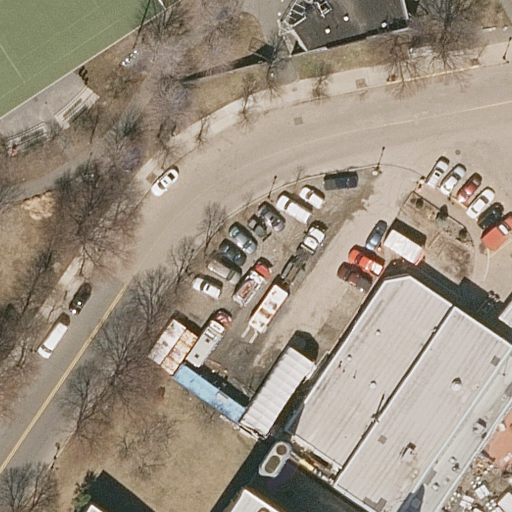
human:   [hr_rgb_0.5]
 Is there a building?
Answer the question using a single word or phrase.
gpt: yes

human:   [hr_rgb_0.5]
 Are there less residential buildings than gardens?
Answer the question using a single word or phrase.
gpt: no

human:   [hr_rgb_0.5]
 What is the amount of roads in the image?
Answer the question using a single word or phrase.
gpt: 1

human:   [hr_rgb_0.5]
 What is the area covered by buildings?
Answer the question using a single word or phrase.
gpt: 209m2

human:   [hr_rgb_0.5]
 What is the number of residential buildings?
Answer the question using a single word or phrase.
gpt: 3

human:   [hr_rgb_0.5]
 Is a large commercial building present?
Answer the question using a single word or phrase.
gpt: no

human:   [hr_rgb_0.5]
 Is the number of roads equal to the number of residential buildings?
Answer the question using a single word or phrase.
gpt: no

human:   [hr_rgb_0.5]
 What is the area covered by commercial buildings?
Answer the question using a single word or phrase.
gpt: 0m2

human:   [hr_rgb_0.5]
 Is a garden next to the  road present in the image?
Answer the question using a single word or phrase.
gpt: yes

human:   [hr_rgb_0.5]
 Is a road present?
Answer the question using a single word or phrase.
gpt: yes

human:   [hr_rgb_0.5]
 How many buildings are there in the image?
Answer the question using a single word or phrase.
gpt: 3

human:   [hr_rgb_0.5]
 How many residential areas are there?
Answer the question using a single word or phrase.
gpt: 1

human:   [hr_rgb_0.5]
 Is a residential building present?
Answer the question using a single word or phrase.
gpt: yes

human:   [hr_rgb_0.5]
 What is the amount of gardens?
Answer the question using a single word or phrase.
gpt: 1

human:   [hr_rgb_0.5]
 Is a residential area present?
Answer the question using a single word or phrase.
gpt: yes

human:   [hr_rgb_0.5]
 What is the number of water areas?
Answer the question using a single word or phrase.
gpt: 0

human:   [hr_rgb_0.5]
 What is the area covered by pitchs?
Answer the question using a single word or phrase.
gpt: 232m2

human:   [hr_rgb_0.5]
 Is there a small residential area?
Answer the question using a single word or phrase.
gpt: no

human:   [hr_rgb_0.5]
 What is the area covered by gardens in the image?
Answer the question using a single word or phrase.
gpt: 95m2

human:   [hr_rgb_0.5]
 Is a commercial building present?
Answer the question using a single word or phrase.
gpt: no

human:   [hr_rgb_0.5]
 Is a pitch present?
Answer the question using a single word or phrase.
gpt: yes

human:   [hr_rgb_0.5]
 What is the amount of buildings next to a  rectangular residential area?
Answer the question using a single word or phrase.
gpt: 0

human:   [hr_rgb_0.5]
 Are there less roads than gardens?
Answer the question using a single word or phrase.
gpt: no

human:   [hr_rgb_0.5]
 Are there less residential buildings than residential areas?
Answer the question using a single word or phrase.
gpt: no

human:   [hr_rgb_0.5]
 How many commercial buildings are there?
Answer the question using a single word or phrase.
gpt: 0

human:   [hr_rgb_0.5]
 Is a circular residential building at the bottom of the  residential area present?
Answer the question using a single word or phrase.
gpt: no

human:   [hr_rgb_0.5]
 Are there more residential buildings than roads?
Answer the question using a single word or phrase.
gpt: yes

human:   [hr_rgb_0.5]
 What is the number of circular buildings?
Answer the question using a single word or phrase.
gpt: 0

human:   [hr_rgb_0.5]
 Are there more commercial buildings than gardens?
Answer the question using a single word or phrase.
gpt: no

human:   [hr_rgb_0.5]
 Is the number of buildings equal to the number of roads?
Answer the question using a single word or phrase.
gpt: no

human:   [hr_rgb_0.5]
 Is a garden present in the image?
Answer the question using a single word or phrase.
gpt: yes

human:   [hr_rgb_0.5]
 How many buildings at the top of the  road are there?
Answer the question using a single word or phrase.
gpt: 1

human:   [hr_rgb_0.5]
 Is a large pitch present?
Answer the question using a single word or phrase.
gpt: no

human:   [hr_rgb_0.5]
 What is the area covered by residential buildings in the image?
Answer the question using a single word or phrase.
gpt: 209m2

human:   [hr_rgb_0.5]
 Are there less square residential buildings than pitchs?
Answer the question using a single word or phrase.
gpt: yes

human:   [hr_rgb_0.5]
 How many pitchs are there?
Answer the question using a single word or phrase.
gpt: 1

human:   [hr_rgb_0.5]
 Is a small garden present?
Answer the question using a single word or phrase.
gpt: yes

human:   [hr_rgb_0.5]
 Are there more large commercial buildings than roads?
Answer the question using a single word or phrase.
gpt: no

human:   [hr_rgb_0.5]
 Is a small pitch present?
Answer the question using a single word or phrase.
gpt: no

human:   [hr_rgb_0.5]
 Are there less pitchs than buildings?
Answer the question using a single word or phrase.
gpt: yes

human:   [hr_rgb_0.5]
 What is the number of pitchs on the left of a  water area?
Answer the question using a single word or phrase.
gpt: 0

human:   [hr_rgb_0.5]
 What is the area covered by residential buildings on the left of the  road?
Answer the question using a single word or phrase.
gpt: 0m2

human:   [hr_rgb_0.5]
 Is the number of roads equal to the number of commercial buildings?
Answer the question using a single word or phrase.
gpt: no

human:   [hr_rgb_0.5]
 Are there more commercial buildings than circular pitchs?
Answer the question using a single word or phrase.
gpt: no

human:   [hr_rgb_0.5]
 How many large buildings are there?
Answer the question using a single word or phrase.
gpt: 0

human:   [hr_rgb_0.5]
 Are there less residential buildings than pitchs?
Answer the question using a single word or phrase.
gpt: no

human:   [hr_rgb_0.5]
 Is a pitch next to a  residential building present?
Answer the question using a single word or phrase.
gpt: yes

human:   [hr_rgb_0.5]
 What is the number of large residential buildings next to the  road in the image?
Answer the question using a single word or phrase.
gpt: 0

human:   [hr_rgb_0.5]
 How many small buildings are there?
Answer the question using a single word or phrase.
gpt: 2

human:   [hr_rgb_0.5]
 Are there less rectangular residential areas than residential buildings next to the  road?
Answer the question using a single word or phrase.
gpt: yes

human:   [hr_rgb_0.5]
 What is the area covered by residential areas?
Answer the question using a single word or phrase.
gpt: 6655m2

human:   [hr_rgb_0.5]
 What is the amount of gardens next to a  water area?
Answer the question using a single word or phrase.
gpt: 0

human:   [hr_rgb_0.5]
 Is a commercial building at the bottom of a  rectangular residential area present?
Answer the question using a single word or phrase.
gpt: no

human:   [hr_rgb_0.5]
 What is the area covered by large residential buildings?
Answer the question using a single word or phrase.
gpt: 0m2

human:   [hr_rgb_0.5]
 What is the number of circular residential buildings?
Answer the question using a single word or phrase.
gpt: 0

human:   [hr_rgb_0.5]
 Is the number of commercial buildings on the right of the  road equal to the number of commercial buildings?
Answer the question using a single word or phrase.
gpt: yes

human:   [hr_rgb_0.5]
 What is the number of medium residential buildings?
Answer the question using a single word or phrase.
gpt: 1

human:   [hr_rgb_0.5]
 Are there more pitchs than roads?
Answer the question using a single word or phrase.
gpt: no

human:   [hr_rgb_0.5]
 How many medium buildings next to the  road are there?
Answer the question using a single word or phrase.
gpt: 1

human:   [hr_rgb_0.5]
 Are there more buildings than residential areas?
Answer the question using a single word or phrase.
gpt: yes

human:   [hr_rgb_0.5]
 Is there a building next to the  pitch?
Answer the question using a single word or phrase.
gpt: yes

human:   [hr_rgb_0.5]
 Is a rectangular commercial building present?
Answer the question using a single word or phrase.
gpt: no

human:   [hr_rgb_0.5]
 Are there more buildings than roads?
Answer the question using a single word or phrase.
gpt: yes

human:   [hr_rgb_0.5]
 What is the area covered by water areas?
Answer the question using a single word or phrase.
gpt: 0m2